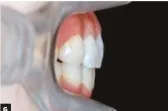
Posttreatment records (at 24 years and 2 months of age):. Extraoral, and ,intraoral photographs.
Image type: medical_photograph (oral_photograph)